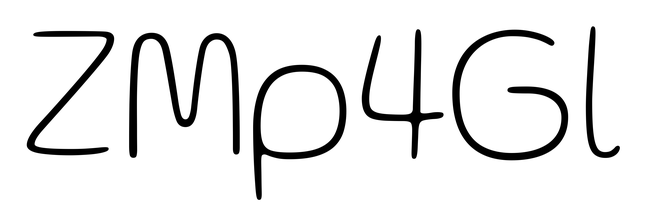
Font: Gluten_Thin